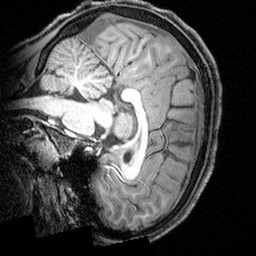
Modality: T1w
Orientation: sagittal
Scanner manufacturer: siemens
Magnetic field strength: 3 T
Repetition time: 1.9 s
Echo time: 0.00397 s